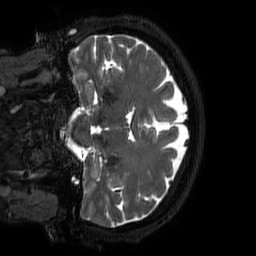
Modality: T2w
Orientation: coronal
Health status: ill
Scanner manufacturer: philips
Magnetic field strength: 3 T
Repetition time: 2.5 s
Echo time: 0.331 s